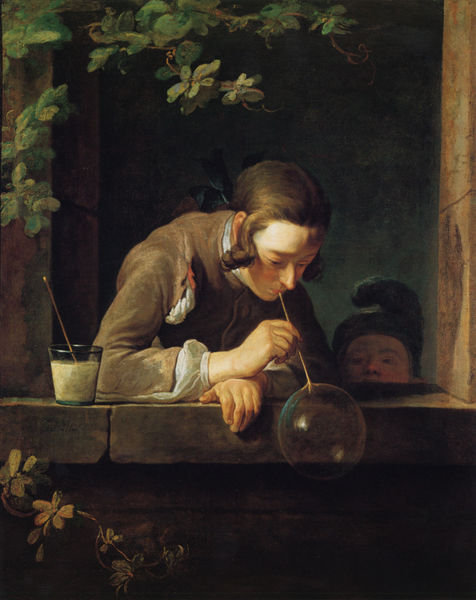
Titel: Les bouteilles de savon, Die Seifenblasen
Künstler: Jean-Baptiste Siméon Chardin
Standort: Washington (District of Columbia)
Institution: National Gallery of Art
Schlagwörter: baum, blau, blätter, dunkel, gemälde, hand, laub, mann, schatten, wasser, grün, mädchen, äste, braun, fenster, frau, glas, haar, hut, licht, männer, ohr, schwarz, weiss, ölbild, haus, schleife, hemd, jacke, mütze, wand, stein, ärmel, bildnis, holland, hände, innenraum, porträt, ast, spiegelung, strauch, zweige, brüstung, busch, sonne, haare, kind, blas, locke, locken, renaissance, rokoko, arbeit, genre, kinder, ranken, deutschland, balkon, brüste, genrebild, genremalerei, zwei, stab, zuschauer, buben, jungen, knaben, mauer, halm, romantik, zopf, junge, selbstporträt, reflexion, becher, schimmer, spiel, spitzweg, zweig, kugel, koteletten, chardin, genreszene, ranke, sims, biedermeier, jüngling, efeu, fensterbank, fensterbrett, zipfel, zipfelmütze, zwerg, seife, blasen, fenstersims, rohr, blase, luftblase, jean baptiste simeon chardin, seifenblase, seifenblasen, seifenlauge, strohhalm, aussenraum, blasrohr, die seifenblase, glasbläser, gnom, haarzopf, inkrnat, röhrchen, schläfenlocke, seifenbläser, seifwnblase, phrygische mütze, lösung, seifenlösung, glas luftblase